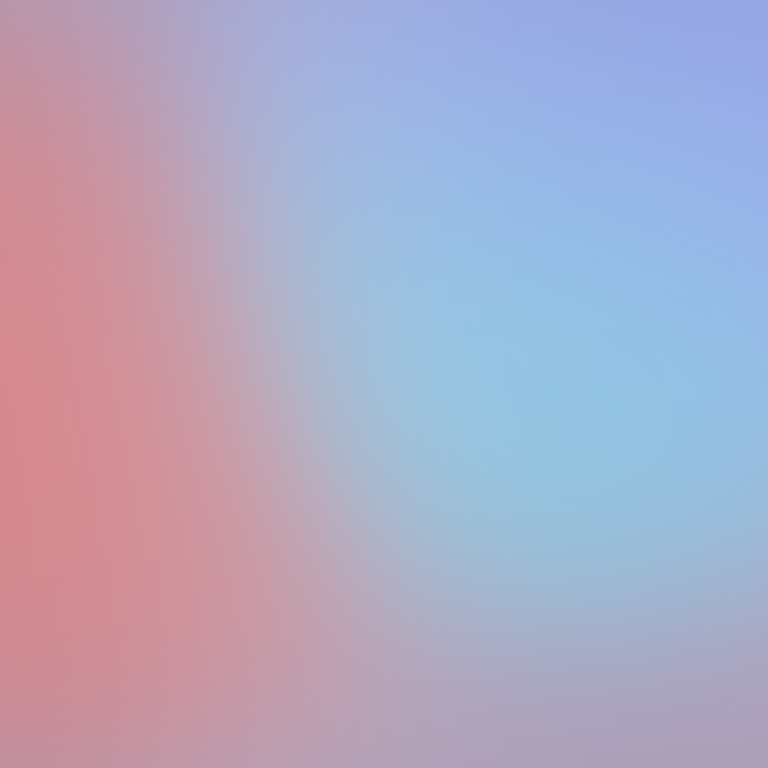
Abstract light effect, smooth gradient from soft pink to light blue, serene atmosphere, diffuse glow, no room, no furniture, no objects.